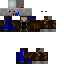
A female skeleton skin with dark skin, wearing brown helmet dressed in a blue hoodie and brown pants, featuring a closed mouth.